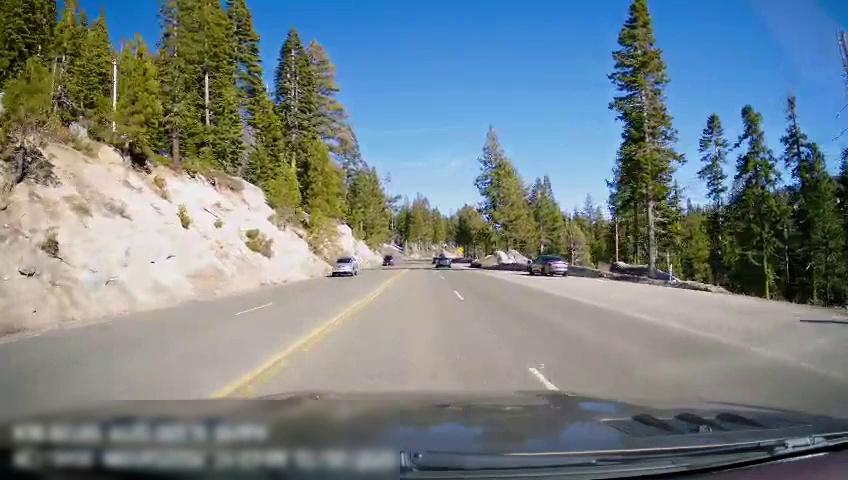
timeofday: Day
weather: Sunny
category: Drivable Space
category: Vehicles | SUV
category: Vehicles | Car
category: Vehicles | Car
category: Vehicles | Car
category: Lanes | Opposite Lane
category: Lanes | Opposite Lane
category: Lanes | Current Lane
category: Lanes | Current Lane
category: Lanes | Current Lane